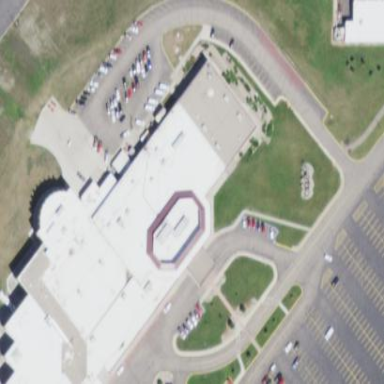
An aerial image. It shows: Building designated as casino.